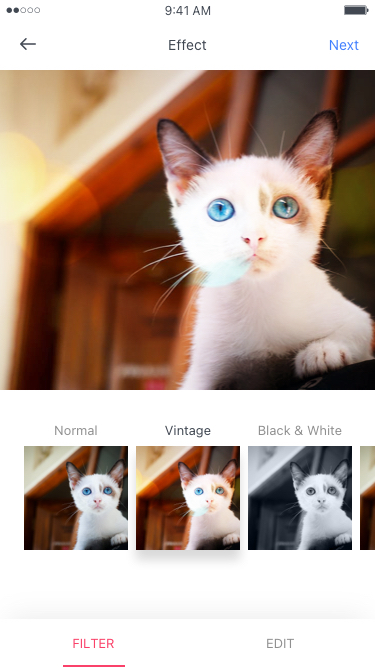
Text in this UI design:
Normal
Vintage
Black & White
Filter
Edit